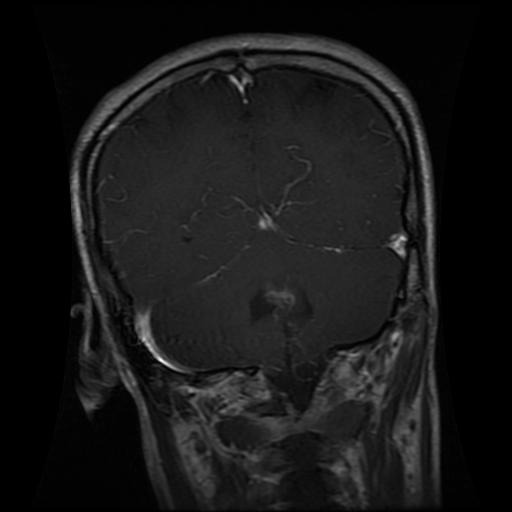
Label: glioma